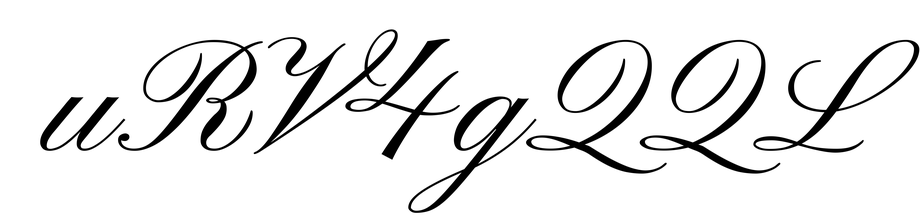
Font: PinyonScript-Regular